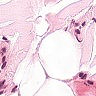
Metastatic tissue present: no